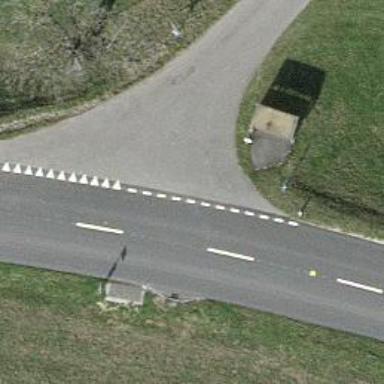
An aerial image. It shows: Bus stop along the road.